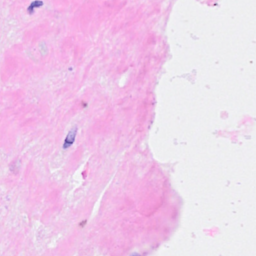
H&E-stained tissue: Breast